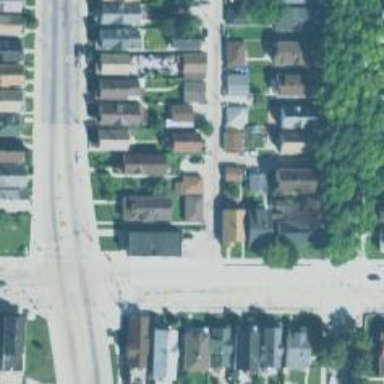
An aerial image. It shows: Alley classified as service road.